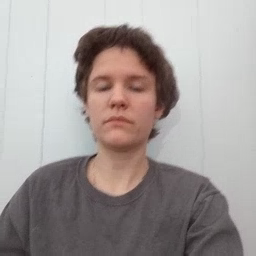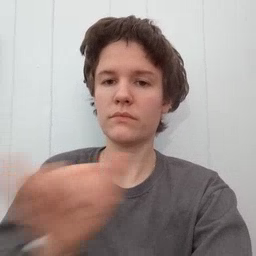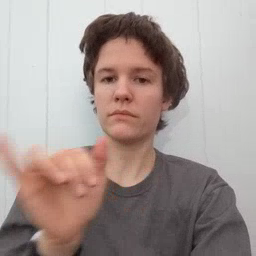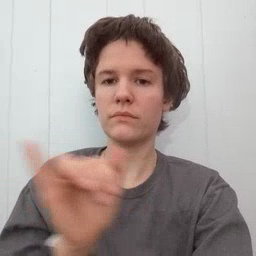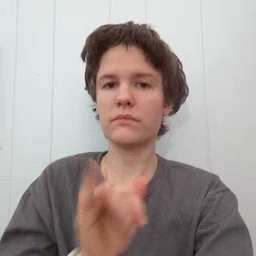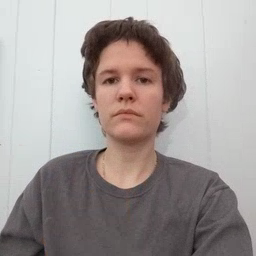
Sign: same